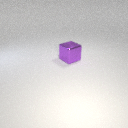
large purple metal cube